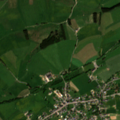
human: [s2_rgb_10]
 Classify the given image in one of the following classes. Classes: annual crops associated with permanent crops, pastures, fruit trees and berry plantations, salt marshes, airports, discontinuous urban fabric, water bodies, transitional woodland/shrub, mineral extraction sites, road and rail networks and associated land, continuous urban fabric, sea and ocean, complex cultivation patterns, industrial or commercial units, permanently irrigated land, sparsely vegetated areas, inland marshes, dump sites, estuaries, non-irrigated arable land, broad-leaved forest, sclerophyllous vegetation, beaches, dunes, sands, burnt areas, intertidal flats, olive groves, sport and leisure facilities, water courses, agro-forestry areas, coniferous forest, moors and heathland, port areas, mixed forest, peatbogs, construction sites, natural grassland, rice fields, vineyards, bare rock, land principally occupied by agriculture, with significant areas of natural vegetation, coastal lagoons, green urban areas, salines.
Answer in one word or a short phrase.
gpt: discontinuous urban fabric, pastures, land principally occupied by agriculture, with significant areas of natural vegetation, transitional woodland/shrub